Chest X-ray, PA view. Patient: 33 years old, sex M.
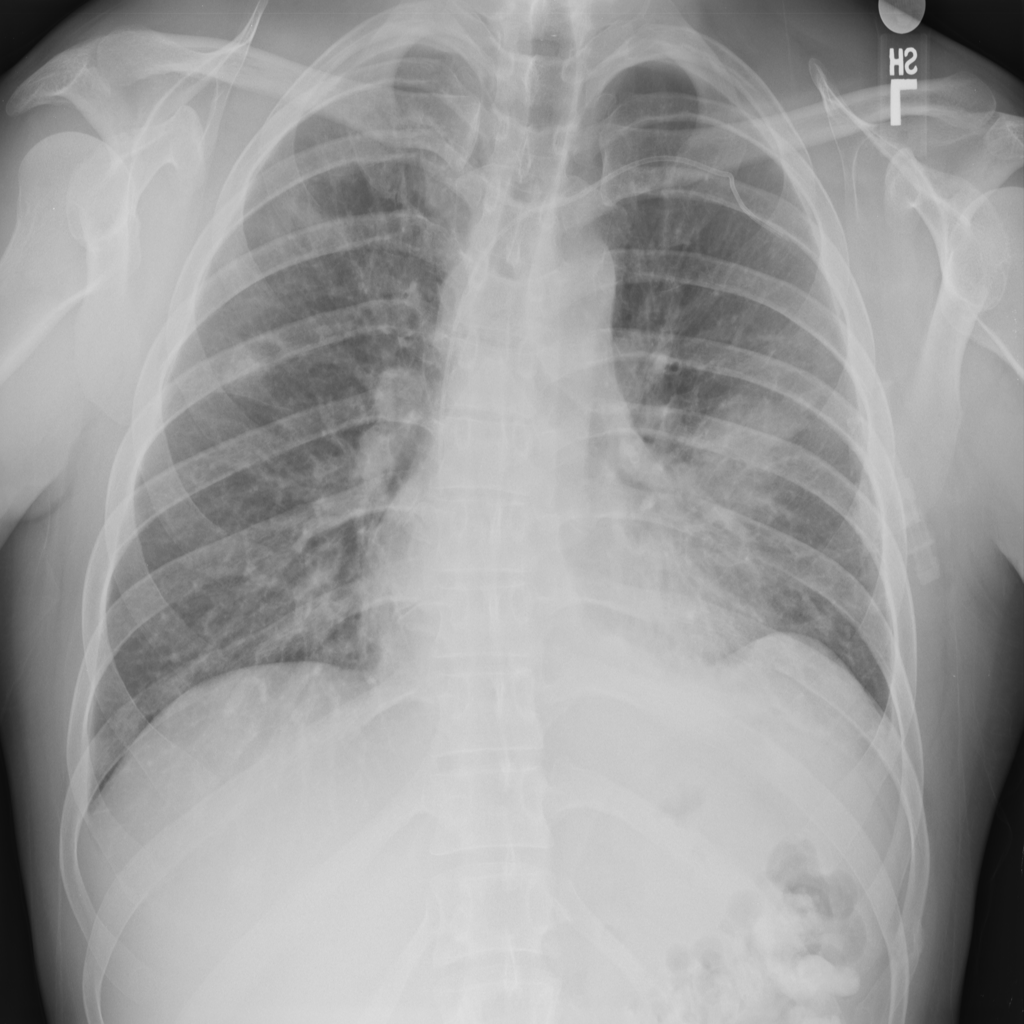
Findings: Consolidation, Effusion, Infiltration